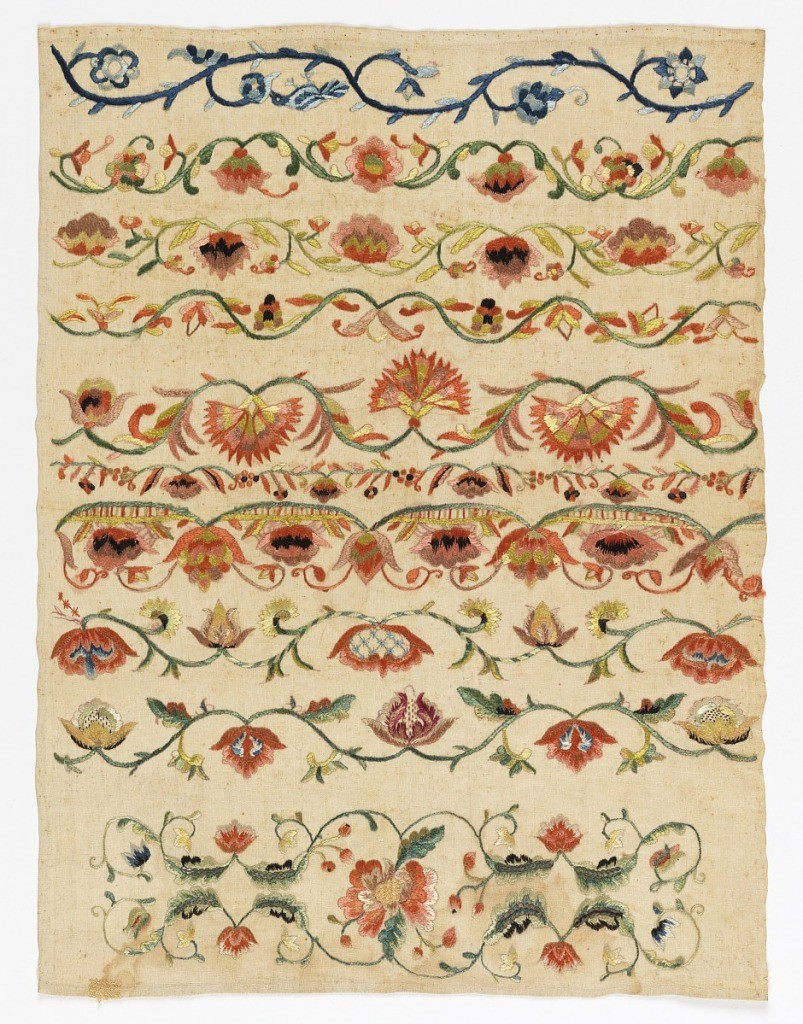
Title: Sampler
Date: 19th century
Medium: silk and metal embroidery on linen foundation Technique: embroidered in satin, stem, running, and chain stitches on plain weave foundation
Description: Floral bands in multicolor silk with metal sequins.